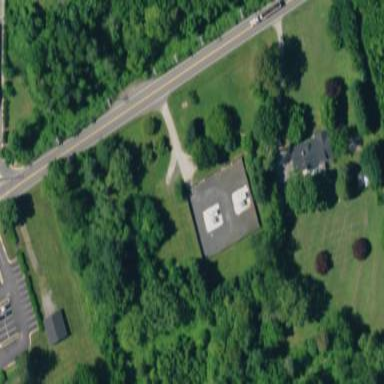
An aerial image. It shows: Power substation.